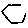
Label: hexagon